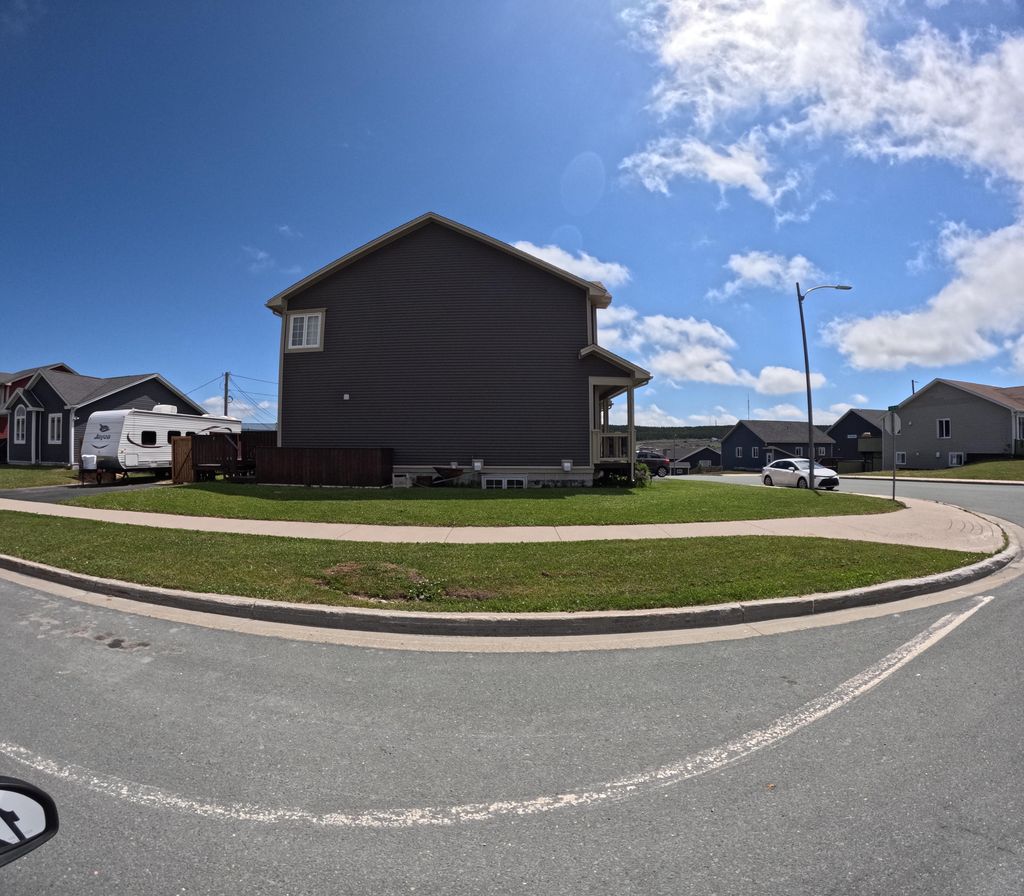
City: st_johns